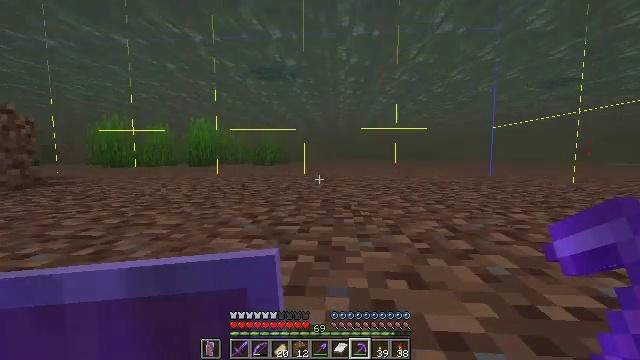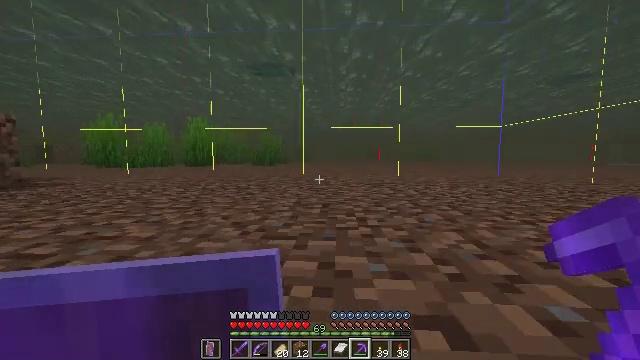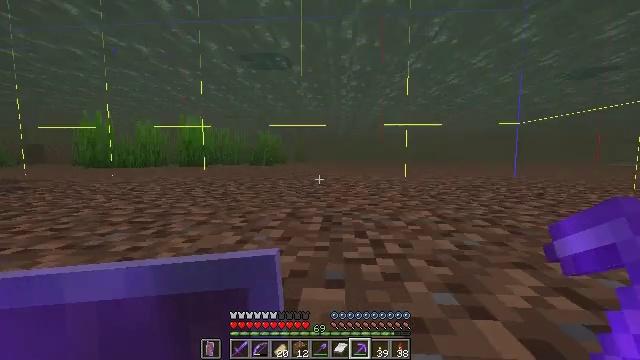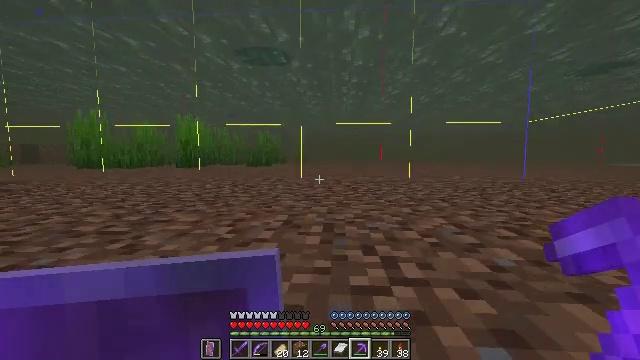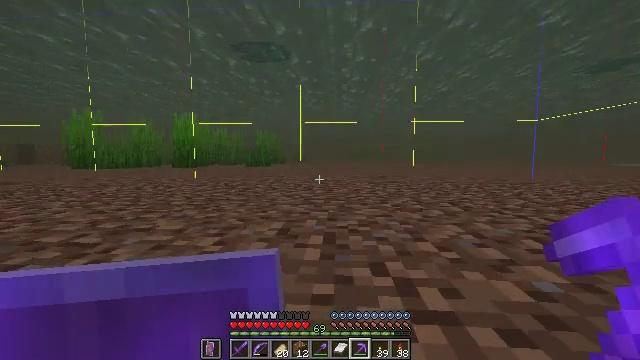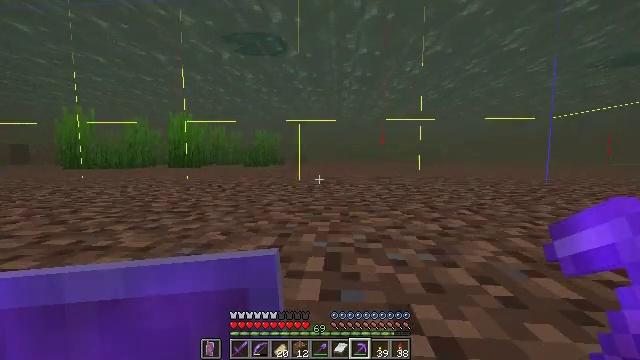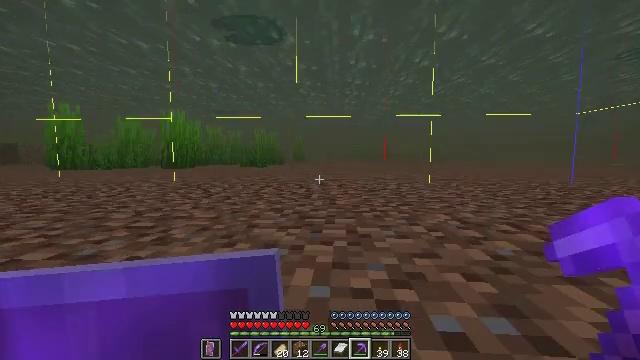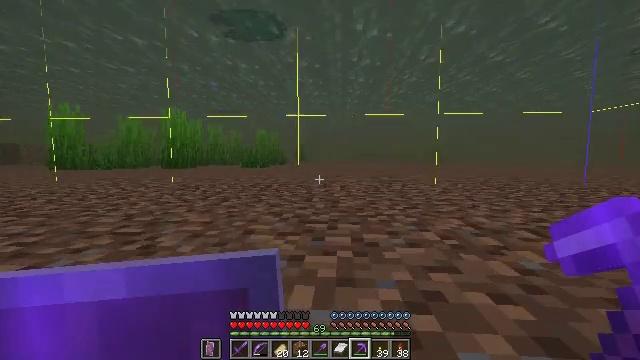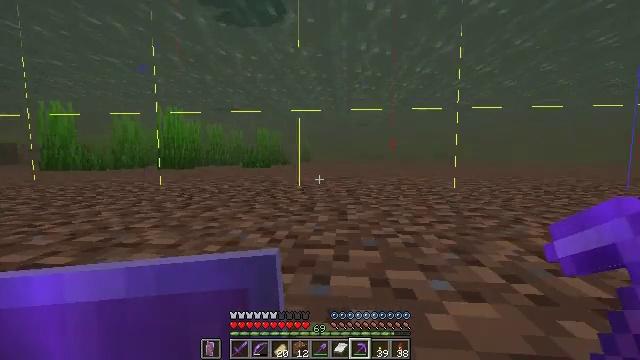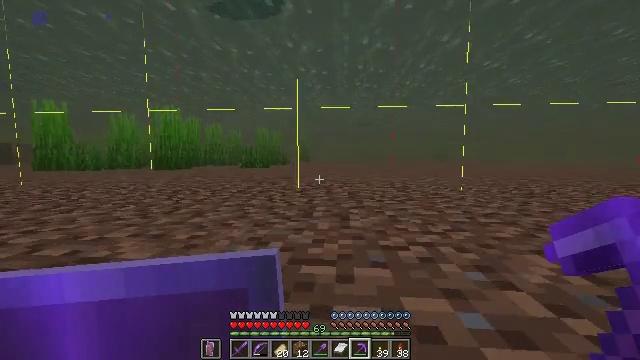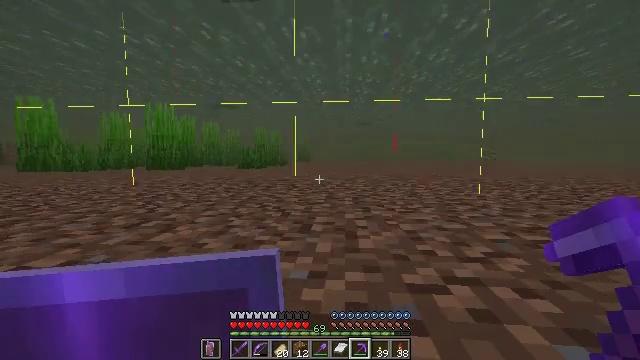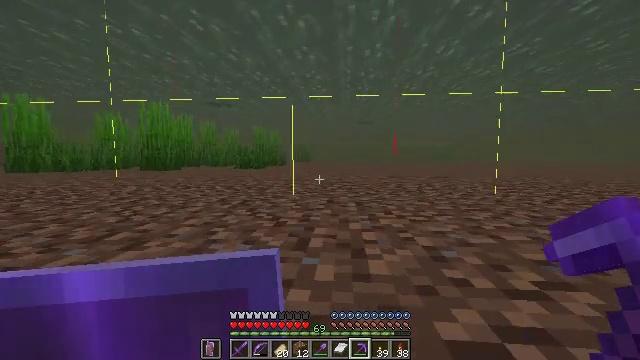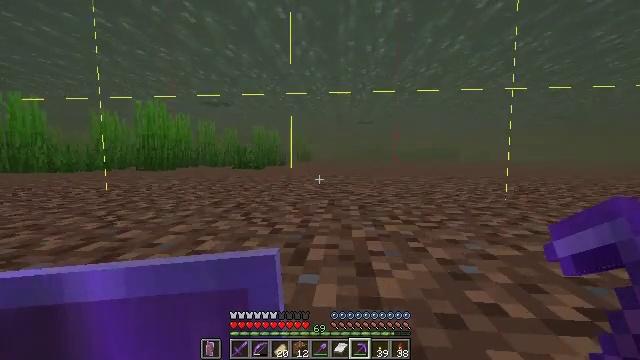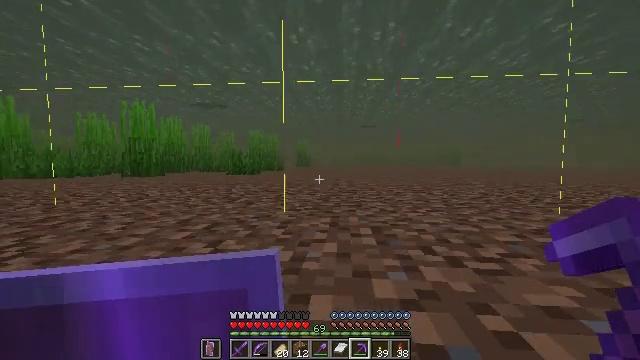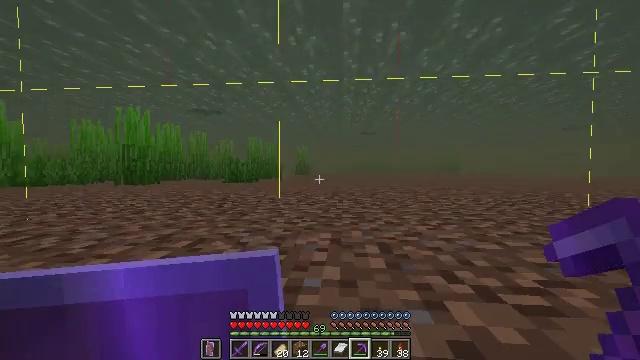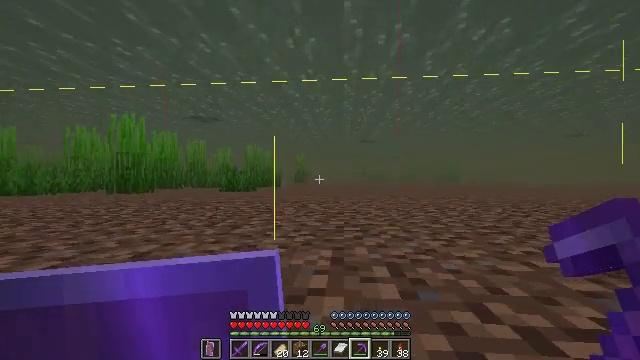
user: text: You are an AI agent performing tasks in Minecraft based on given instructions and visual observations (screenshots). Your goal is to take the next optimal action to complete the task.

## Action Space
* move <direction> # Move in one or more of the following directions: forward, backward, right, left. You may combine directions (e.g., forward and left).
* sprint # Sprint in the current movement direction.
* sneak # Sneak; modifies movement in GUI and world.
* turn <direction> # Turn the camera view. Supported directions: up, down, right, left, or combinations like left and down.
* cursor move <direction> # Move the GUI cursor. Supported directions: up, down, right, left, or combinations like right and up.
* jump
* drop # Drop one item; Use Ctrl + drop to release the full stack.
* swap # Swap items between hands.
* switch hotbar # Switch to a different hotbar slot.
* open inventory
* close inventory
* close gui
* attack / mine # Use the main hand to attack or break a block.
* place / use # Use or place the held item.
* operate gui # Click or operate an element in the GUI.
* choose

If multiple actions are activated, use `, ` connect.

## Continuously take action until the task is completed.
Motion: motion action
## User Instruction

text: craft item air
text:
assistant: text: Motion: move forward, sprint
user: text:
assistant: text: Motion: move forward, sprint
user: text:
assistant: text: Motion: move forward, sprint
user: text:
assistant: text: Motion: move forward, sprint
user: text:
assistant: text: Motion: move forward, sprint
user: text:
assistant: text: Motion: move forward, sprint
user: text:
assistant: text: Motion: move forward, sprint
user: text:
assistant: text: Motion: move forward, sprint
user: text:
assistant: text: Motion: move forward, sprint
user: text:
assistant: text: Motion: move forward, sprint
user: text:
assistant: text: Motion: move forward, sprint
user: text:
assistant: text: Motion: move forward, sprint
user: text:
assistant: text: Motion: move forward, sprint, turn up
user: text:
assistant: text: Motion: move forward, sprint, turn up
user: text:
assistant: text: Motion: move forward, sprint, turn up
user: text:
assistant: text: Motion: move forward, sprint
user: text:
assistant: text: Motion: move forward, sprint
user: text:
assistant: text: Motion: move forward, sprint
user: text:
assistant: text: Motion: move forward, sprint
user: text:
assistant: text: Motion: move forward, sprint
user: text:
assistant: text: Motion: move forward, sprint
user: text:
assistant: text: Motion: move forward, sprint
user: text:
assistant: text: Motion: move forward, sprint
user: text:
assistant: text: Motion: move forward, sprint
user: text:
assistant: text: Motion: move forward, sprint
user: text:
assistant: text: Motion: move forward, sprint
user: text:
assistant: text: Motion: move forward, sprint
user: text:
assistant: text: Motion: move forward, sprint
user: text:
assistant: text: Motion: move forward, sprint
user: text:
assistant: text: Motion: move forward, sprint